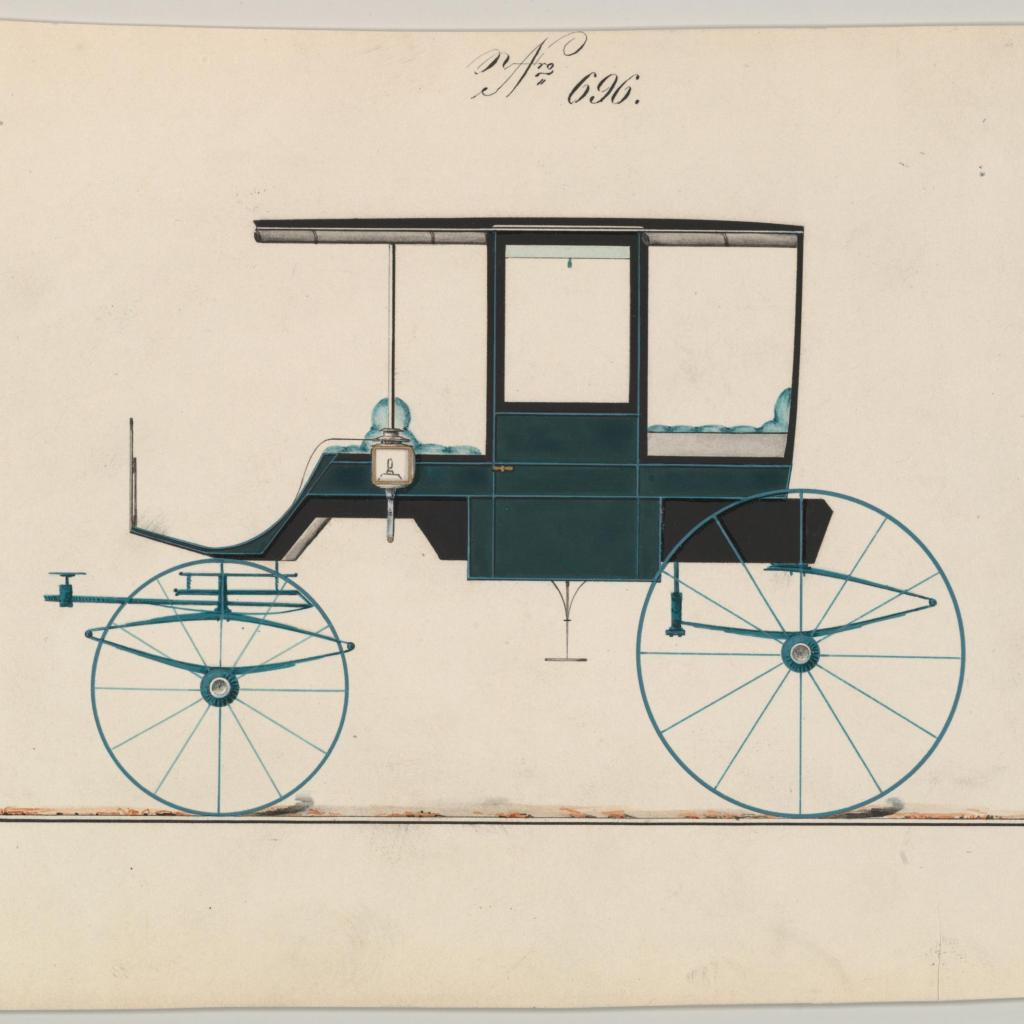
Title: Design for Rockaway, no. 696
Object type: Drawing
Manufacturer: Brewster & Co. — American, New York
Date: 1850–70
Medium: Pen and black ink, watercolor and gouache, wth gum arabic and metallic ink
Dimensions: sheet: 6 1/4 x 9 in. (15.9 x 22.9 cm)
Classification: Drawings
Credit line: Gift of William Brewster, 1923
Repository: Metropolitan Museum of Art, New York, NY